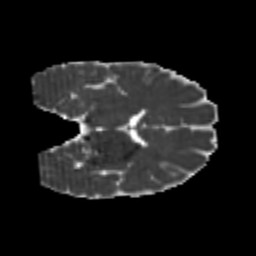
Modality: MD
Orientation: coronal
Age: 21
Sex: male
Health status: healthy
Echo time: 0.074 s